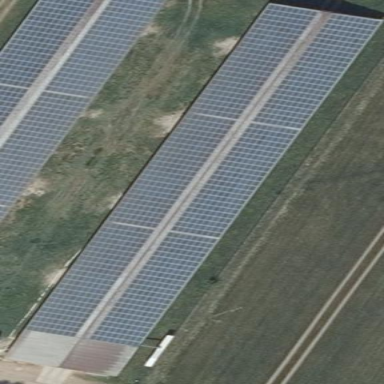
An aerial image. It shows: Solar photovoltaic panel generating electricity. It is small installation located on building.